Here is the wavelet time-frequency representation (scalogram) of a rolling-element bearing's vibration measurement. Determine the bearing's health state. Answer with exactly one of: normal, inner_race, outer_race, ball.
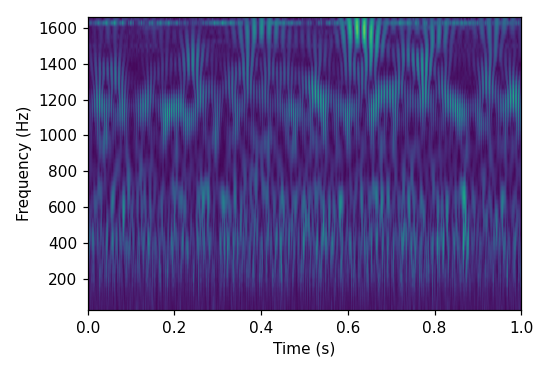
Answer: outer_race